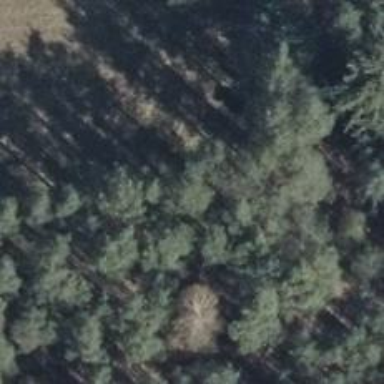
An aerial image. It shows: Hunting stand.